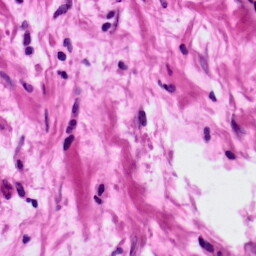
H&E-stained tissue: Ovarian